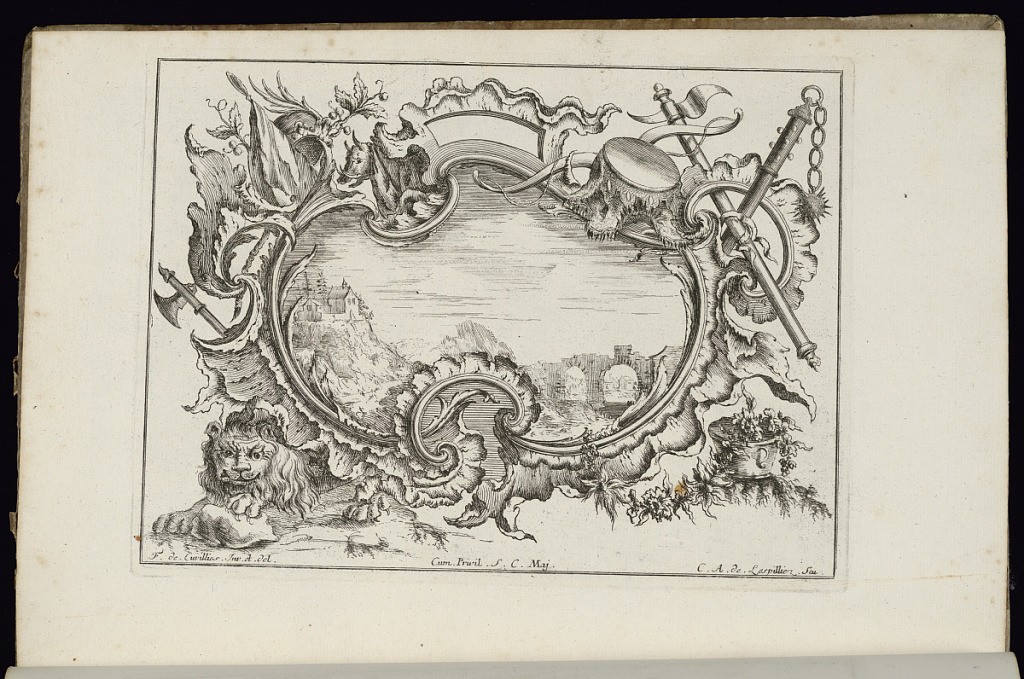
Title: Cartouche with Lion
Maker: François de Cuvilliés the Elder, Belgian, 1695 - 1768
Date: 1738
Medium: Etching and engraving on paper
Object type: Bound print
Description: Asymmetrical oblong rocaille cartouche with a lion at lower left and a boar at top. Military weapons (ax, mace) surround the ornamental frame. Within cartouche, a landscape scene depicting a building on the edge of a cliff near a valley; aqueduct at lower right.